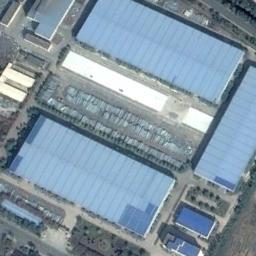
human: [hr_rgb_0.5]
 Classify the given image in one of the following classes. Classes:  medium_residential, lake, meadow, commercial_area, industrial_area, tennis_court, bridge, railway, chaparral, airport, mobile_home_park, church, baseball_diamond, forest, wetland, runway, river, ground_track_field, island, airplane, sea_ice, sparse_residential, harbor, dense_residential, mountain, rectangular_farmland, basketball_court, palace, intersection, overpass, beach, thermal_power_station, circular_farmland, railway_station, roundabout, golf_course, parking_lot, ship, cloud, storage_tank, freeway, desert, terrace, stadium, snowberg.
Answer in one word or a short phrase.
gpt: industrial_area